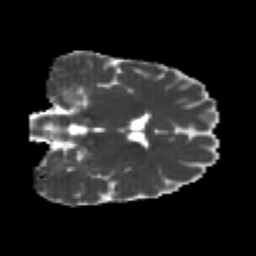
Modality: MD
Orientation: coronal
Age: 22
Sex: male
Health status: healthy
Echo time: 0.074 s